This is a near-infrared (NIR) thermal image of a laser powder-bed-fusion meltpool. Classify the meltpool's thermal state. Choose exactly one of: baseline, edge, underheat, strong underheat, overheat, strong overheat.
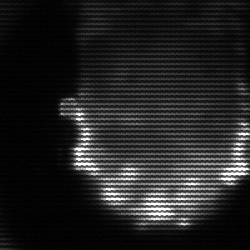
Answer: baseline